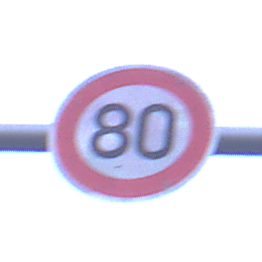
Verkehrszeichen: Geschwindigkeit80
Umgebung: Outdoor, Urban
Tageszeit: SunriseSunset
Wetter: Overcast
Licht: Natural
Jahreszeit: NotSpecified
Kontrast: LowContrast